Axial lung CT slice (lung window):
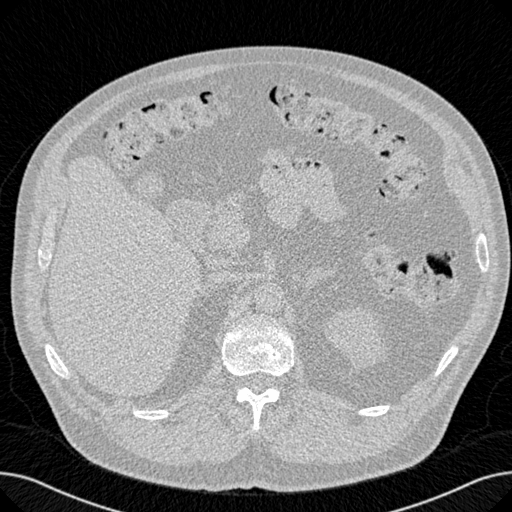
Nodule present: no